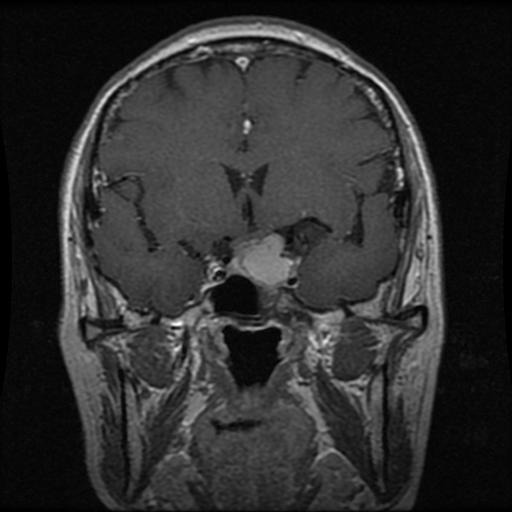
Label: pituitary